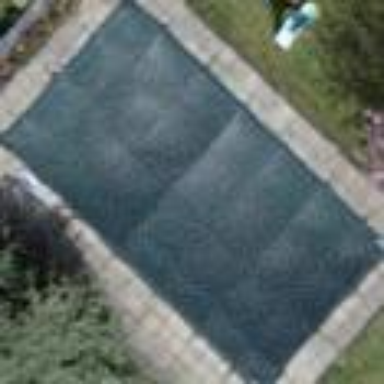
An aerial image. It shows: Swimming pool located in leisure land.